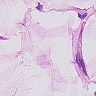
Metastatic tissue present: no